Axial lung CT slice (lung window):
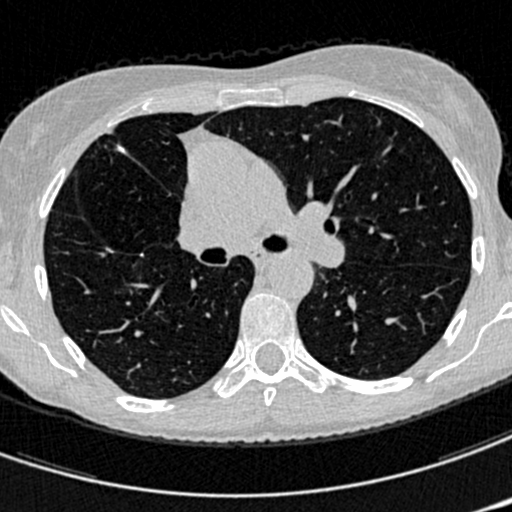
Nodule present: no